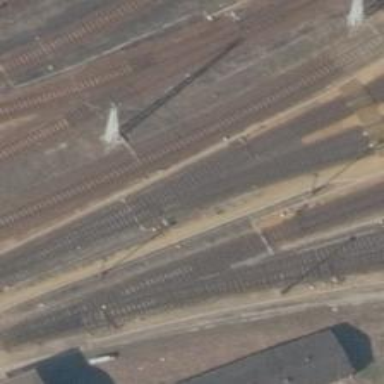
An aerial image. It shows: Railway switch.